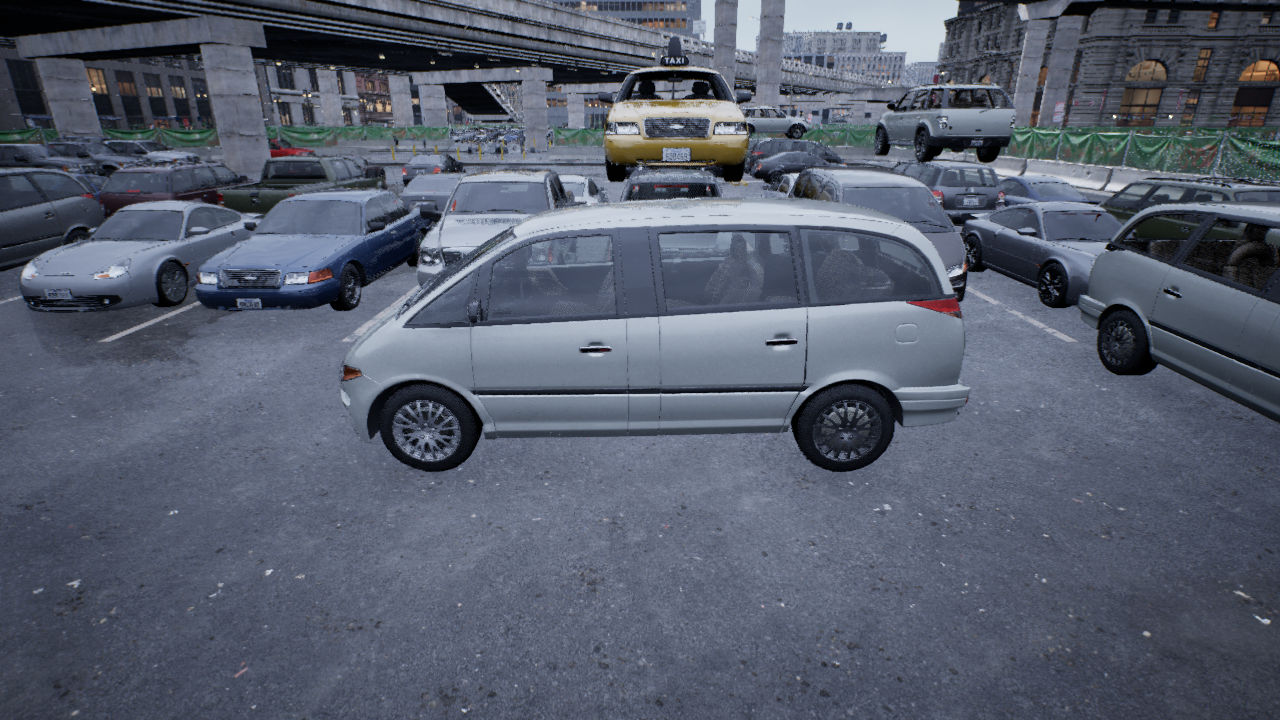
Venue: arterial
Lighting: overcast
Vehicle rig: minivan